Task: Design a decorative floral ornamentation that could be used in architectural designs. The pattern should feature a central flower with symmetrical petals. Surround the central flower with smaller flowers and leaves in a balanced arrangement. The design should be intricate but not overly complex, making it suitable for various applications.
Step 1510:
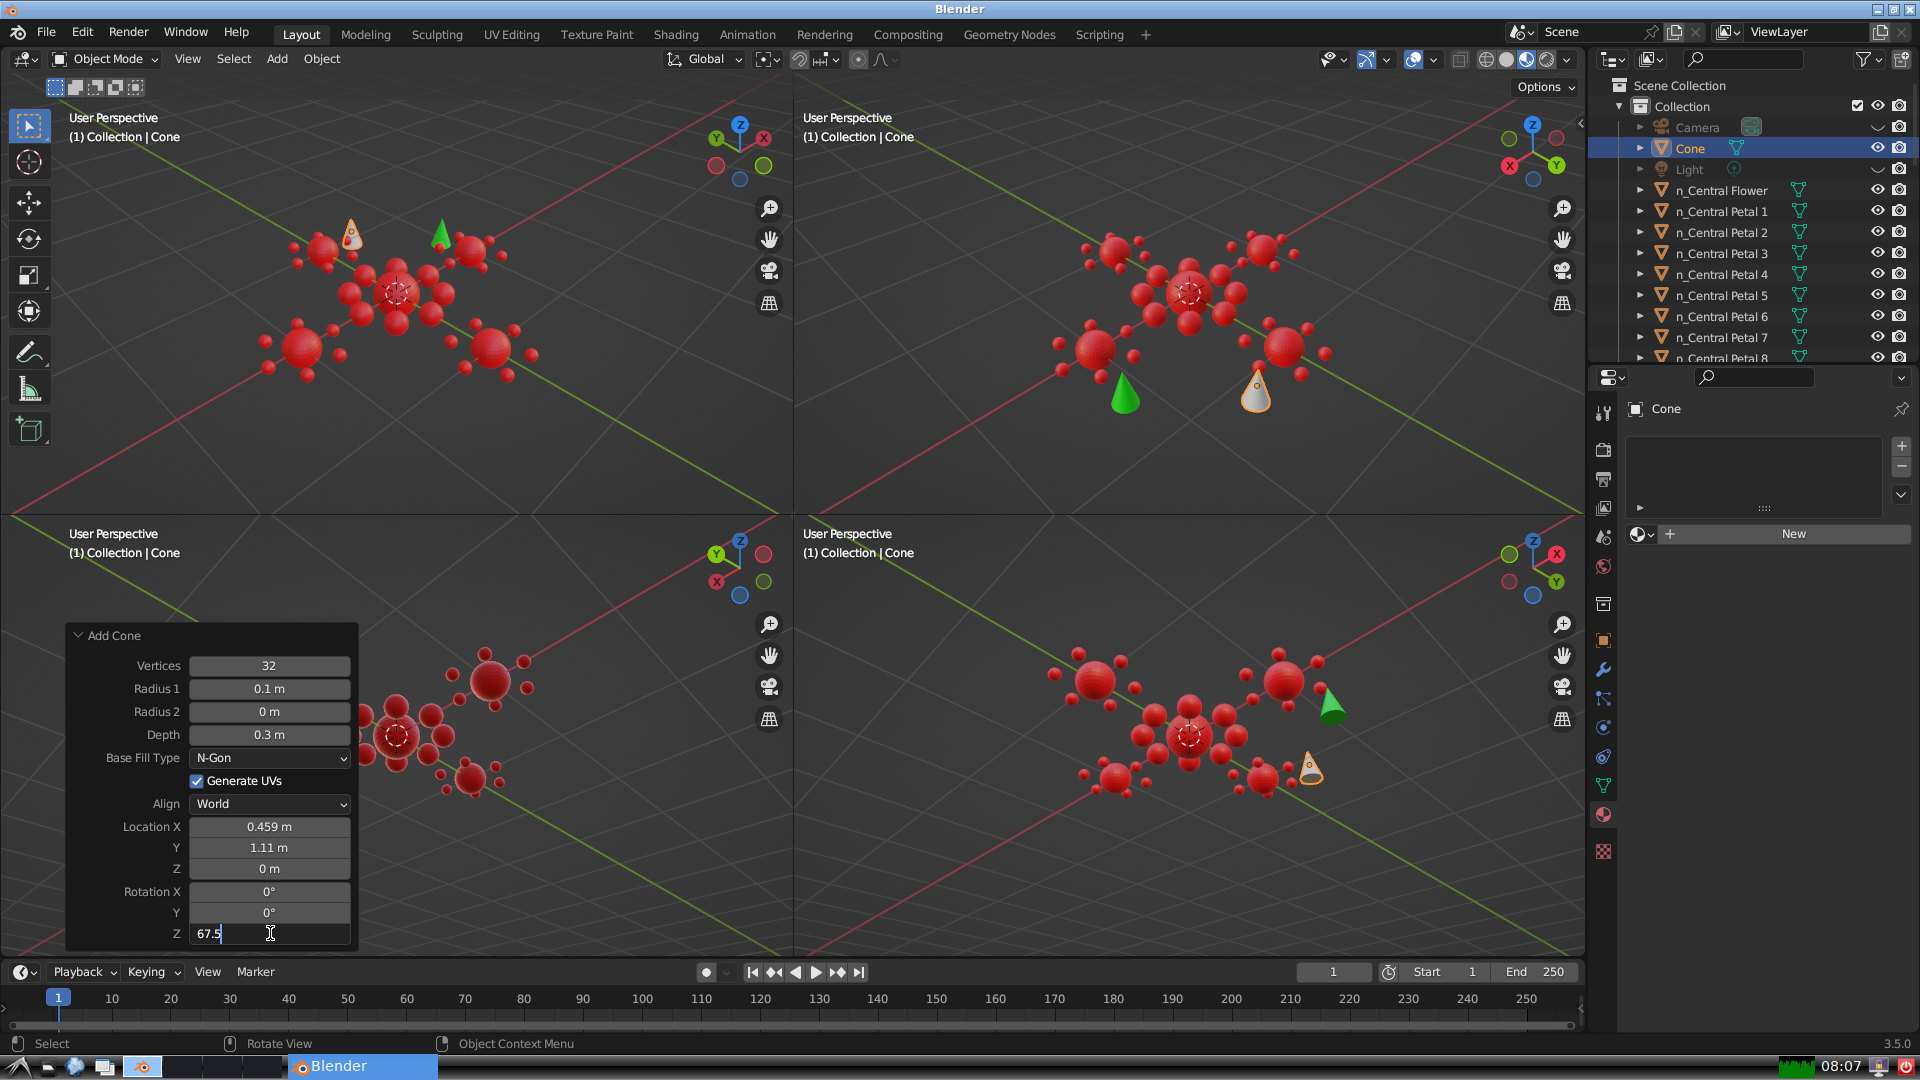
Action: {"key_press": ['Return']}